六年级 · 立体几何学
 求下列图形的体积。 (单位: 分米)

(1)

(2)

(3)

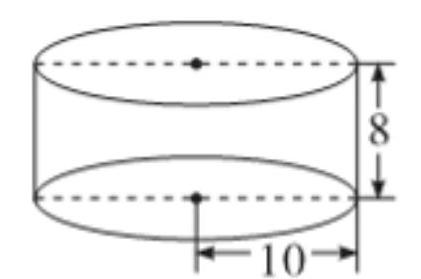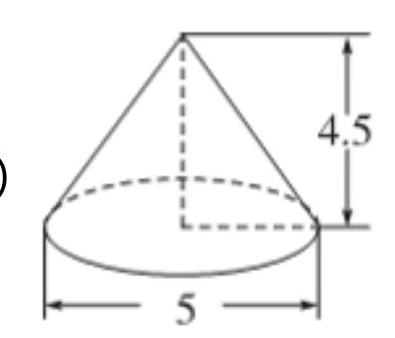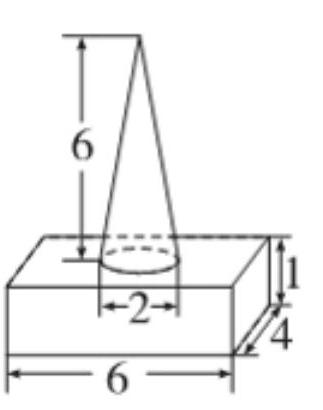
答案: (1) 2512立方分米; (2) 29.4375立方分米; (3) 30.28立方分米